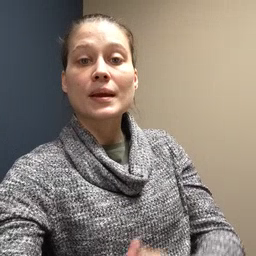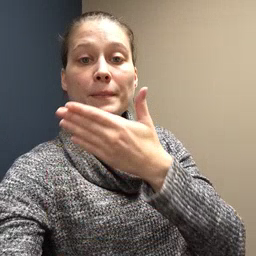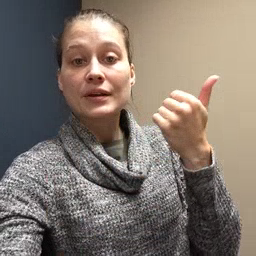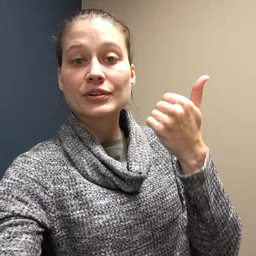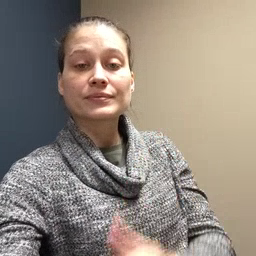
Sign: better